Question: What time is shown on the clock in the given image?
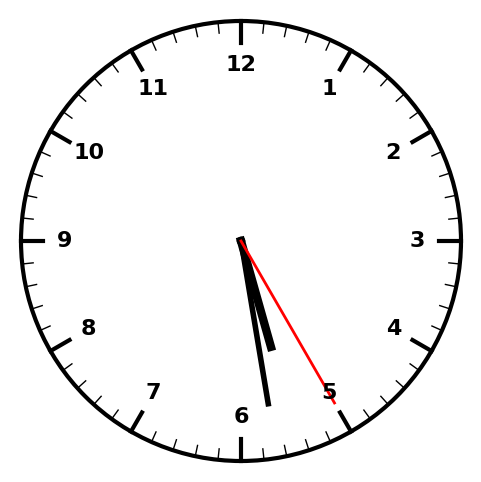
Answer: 05:28:25